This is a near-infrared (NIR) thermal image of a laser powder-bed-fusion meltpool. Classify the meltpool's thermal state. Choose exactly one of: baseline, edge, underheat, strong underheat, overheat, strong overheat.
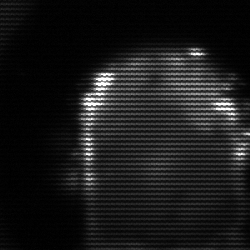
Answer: baseline